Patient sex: F
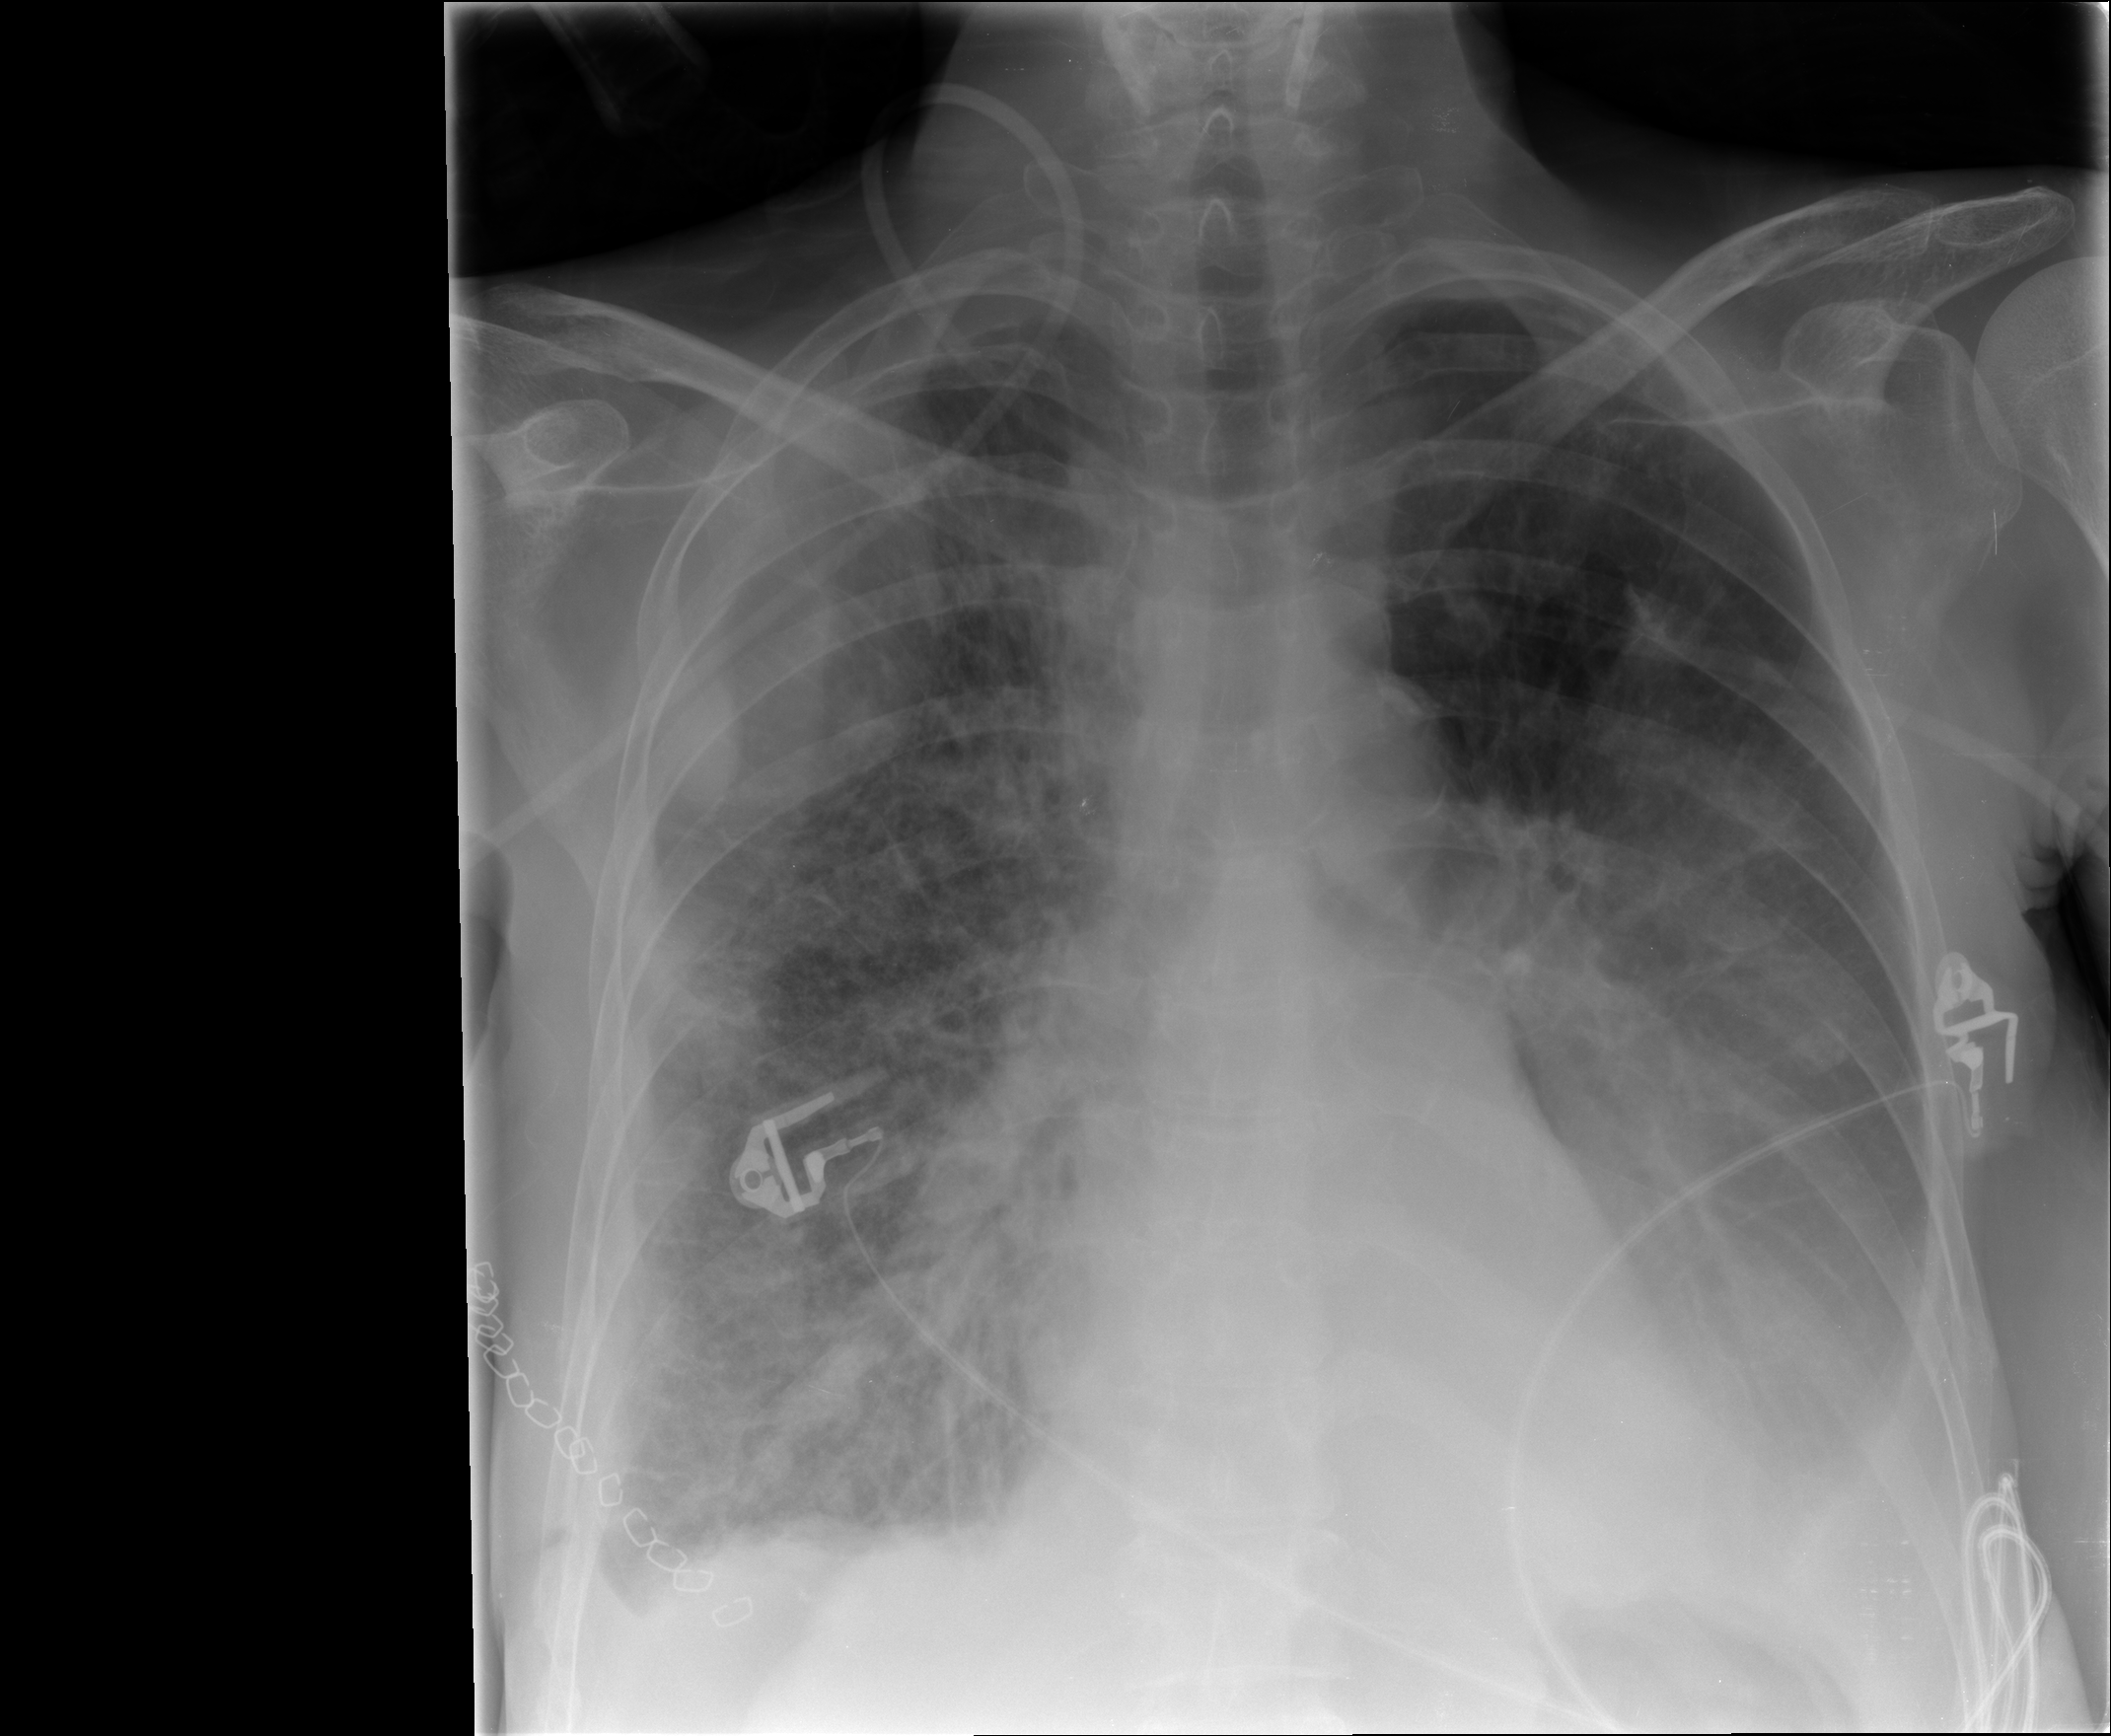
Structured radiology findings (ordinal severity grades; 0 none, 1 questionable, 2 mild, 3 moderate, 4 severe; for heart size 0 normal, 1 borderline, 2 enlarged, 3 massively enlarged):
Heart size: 0
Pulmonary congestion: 0
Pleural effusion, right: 1
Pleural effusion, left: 2
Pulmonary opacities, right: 3
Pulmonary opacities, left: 2
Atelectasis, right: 2
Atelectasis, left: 2